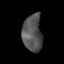
Tissue: prostate
Cell type: Epithelial cells
Senescence score: 0.2482
Nuclear area (px): 708
Mean DAPI intensity: 83.828